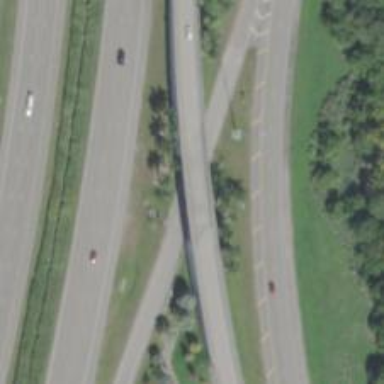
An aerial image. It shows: Bridge over motorway_link.